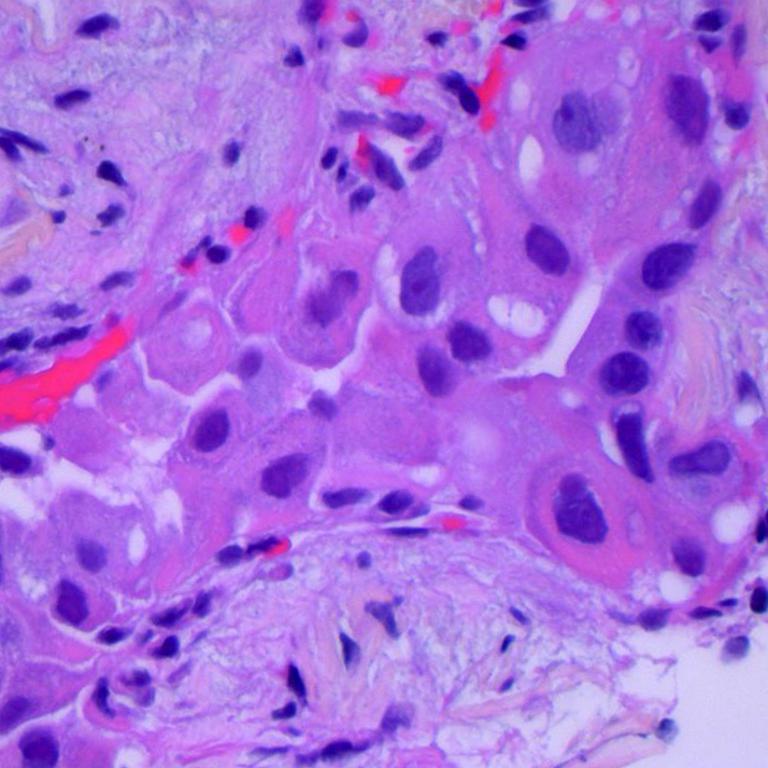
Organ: lung
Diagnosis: adenocarcinomas